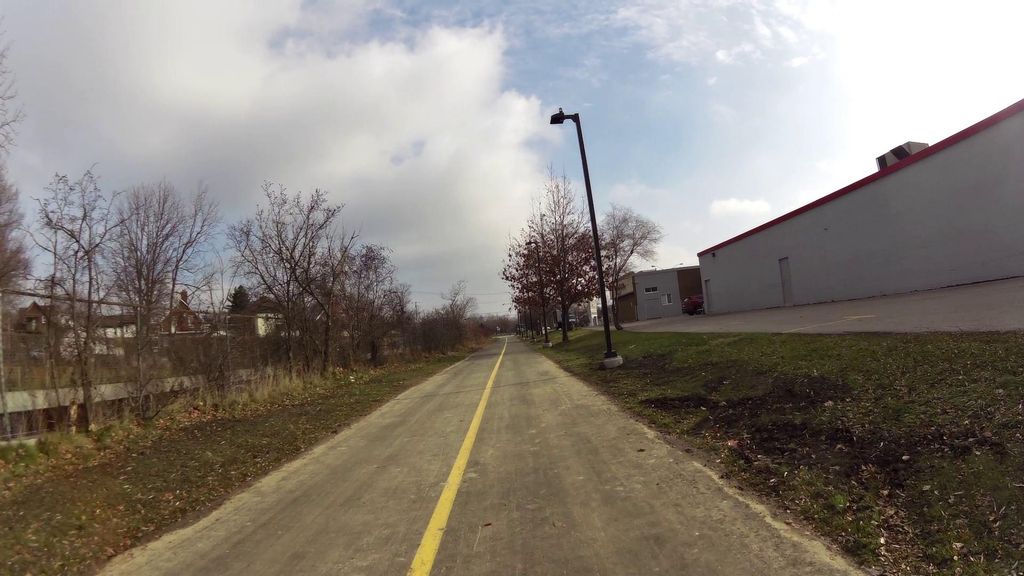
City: kitchener-waterloo